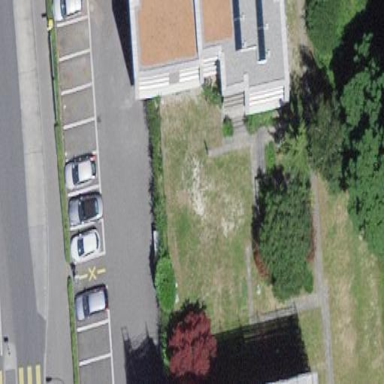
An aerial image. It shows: Group of garages.